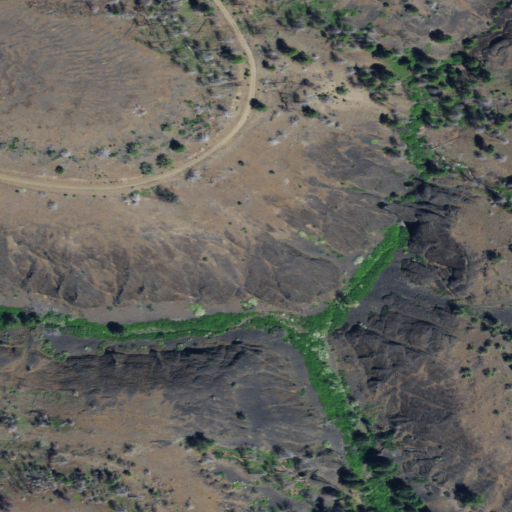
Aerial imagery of valley in Oregon named Juniper Canyon containing grassland, evergreen forest, and shrub